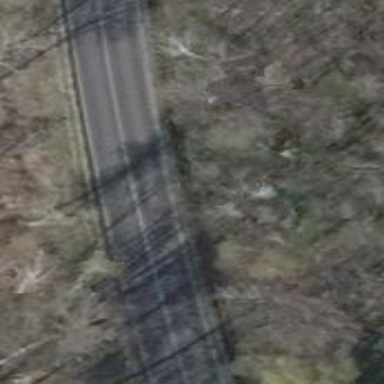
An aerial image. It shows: Wildlife crossing tunnel.